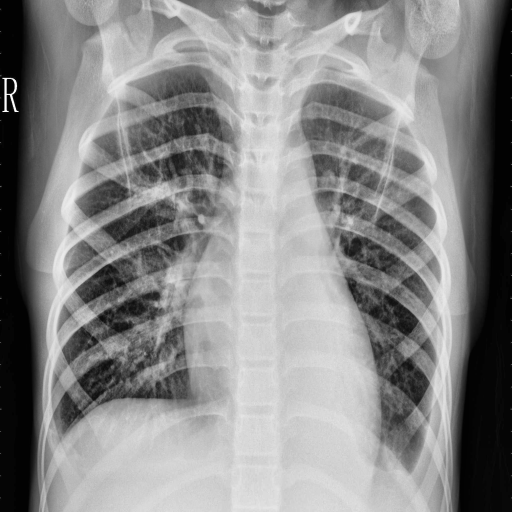
Finding: PNEUMONIA